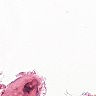
Metastatic tissue present: no